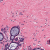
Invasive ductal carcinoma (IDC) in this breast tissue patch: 0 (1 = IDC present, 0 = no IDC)